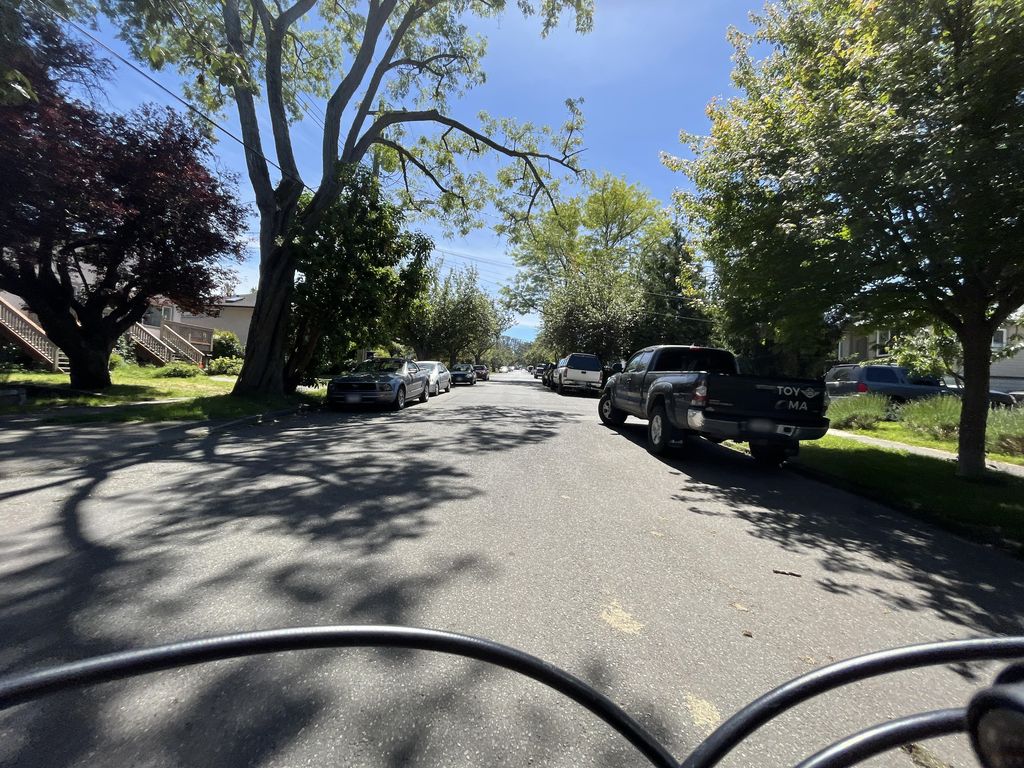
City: victoria